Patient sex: F
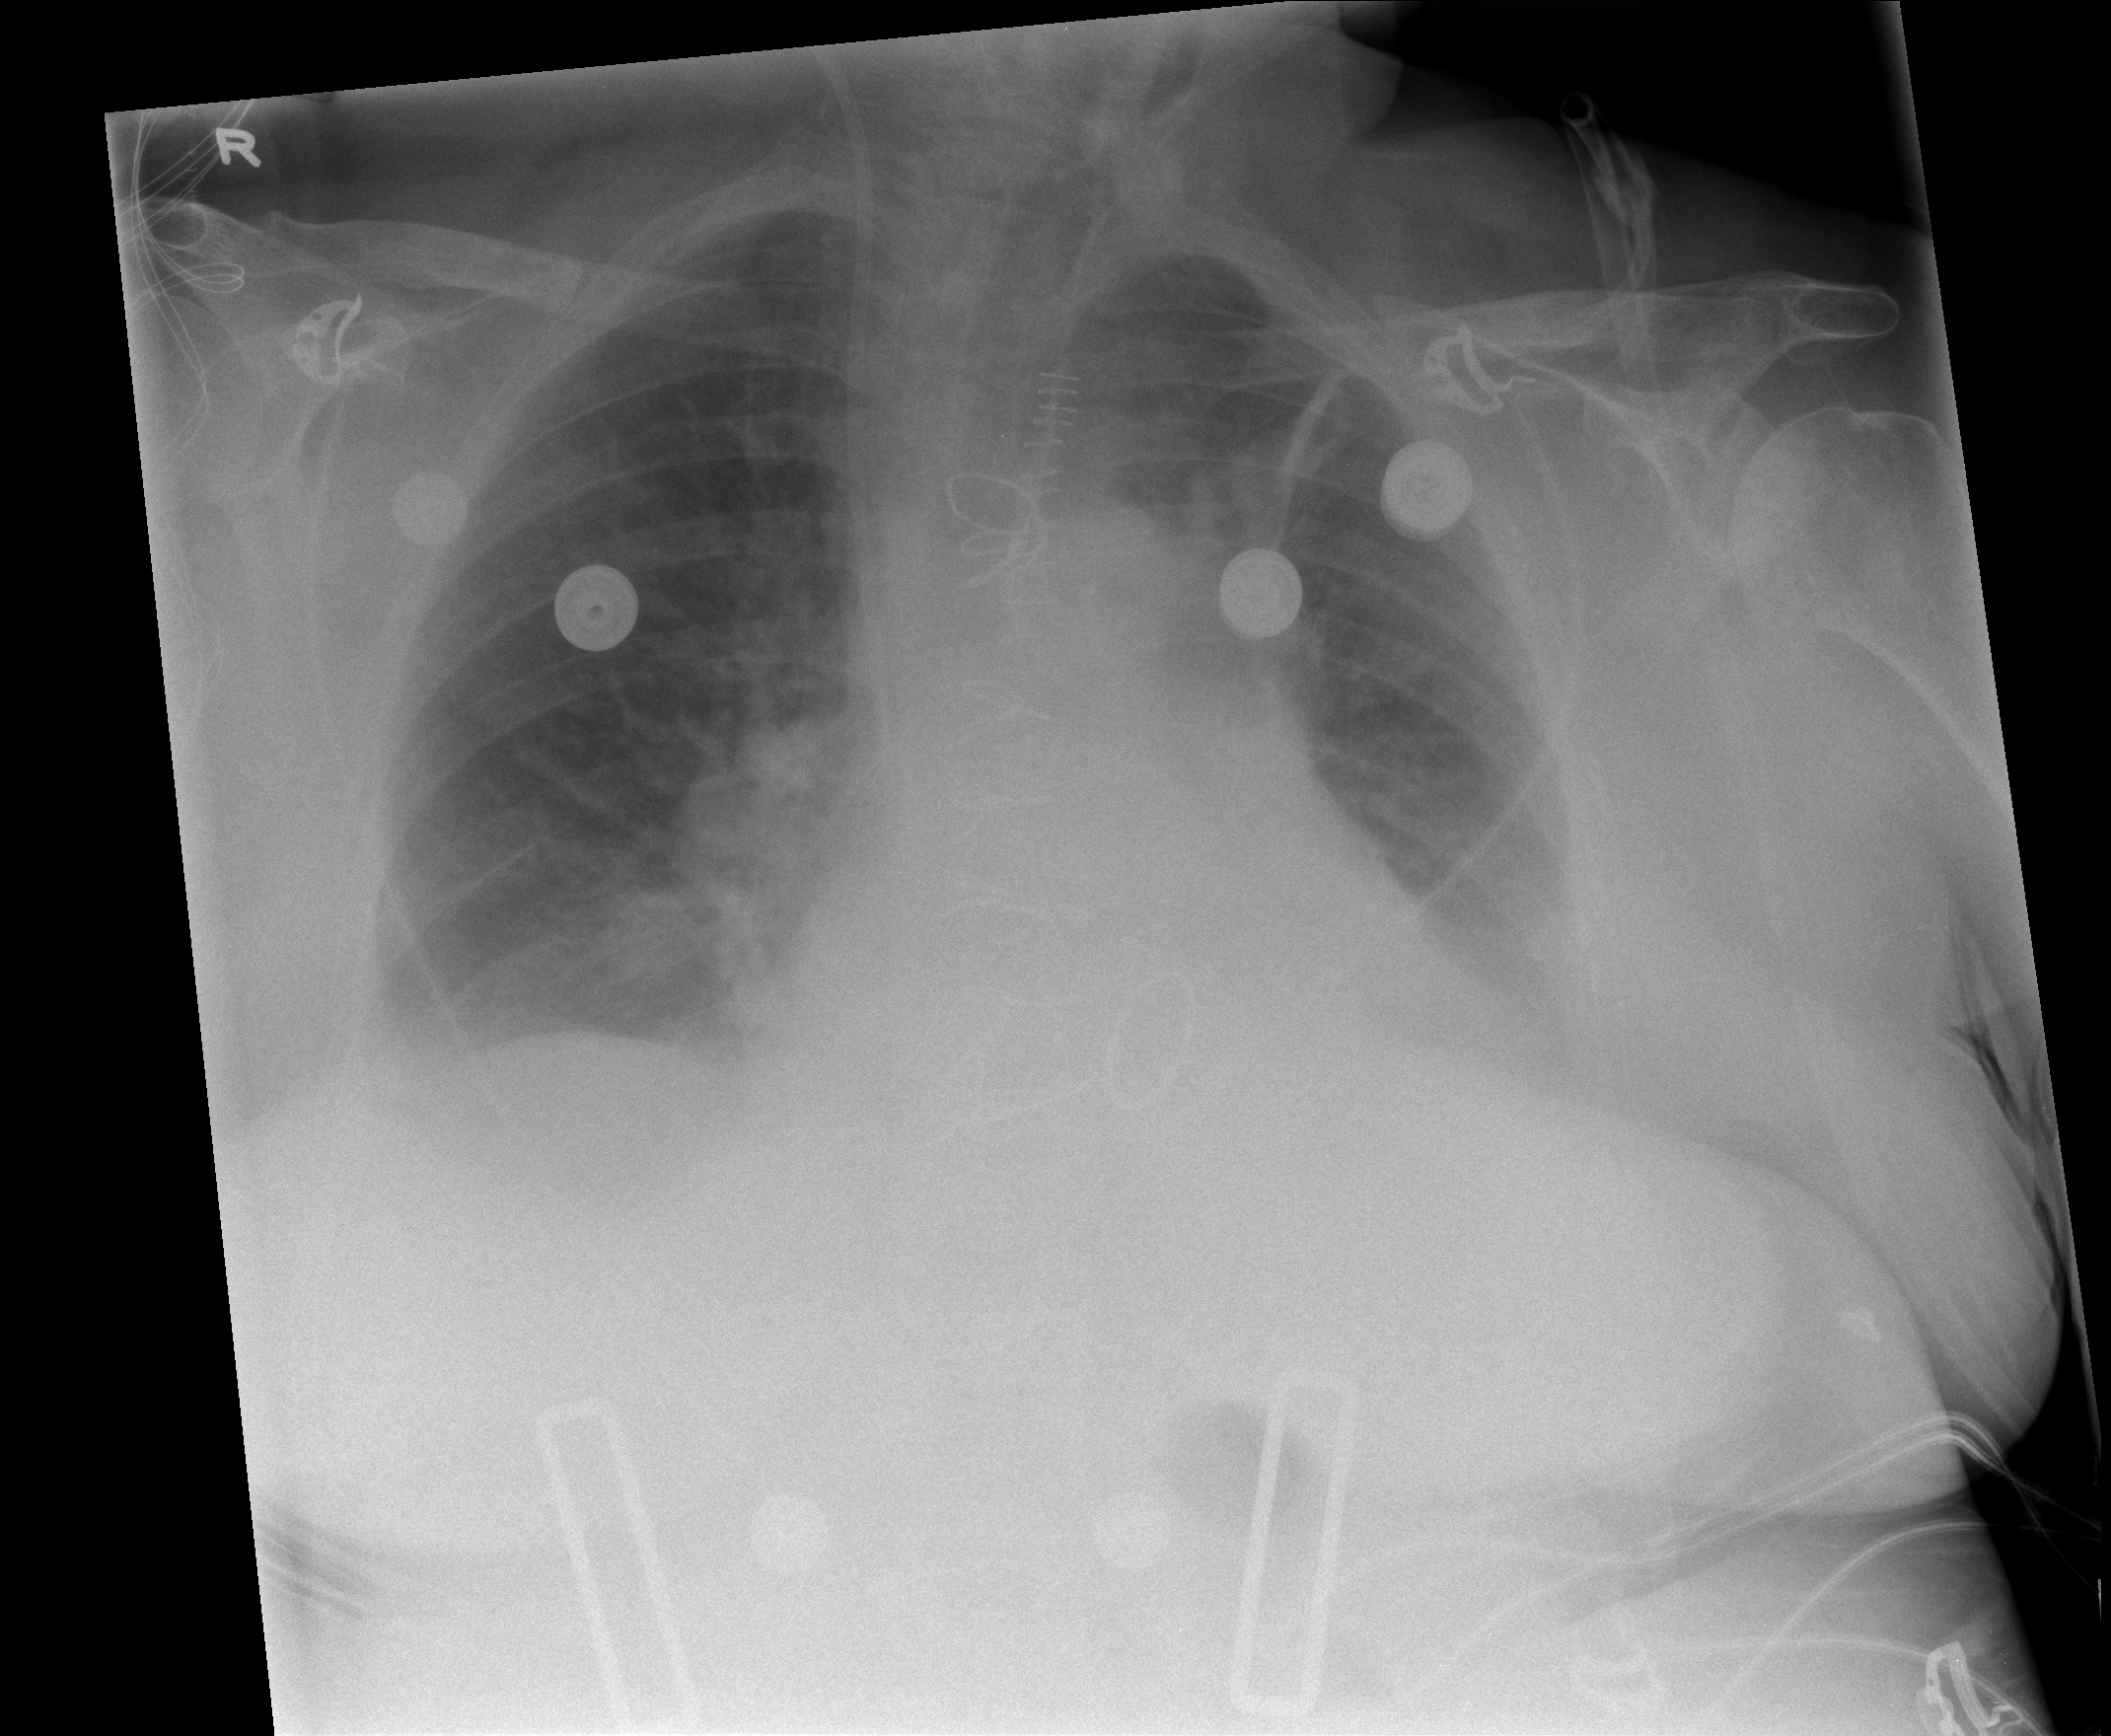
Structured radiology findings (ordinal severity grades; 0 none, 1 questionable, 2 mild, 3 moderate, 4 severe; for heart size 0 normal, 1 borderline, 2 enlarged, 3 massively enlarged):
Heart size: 2
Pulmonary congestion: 2
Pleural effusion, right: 2
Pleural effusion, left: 2
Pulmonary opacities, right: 0
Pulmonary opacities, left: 0
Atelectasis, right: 2
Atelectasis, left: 2